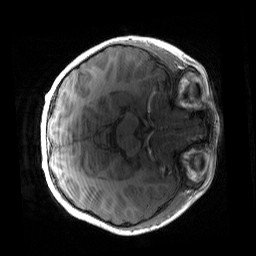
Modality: T1w
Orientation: axial
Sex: male
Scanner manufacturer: siemens
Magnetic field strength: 3 T
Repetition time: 1.9 s
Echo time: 0.00243 s